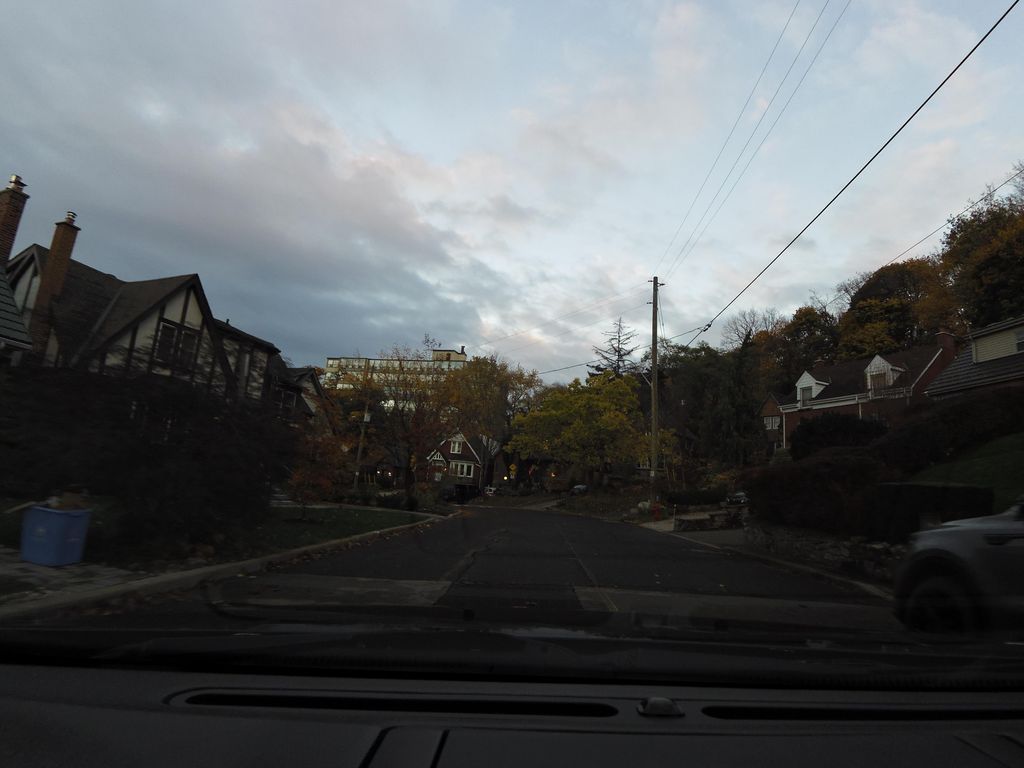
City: hamilton